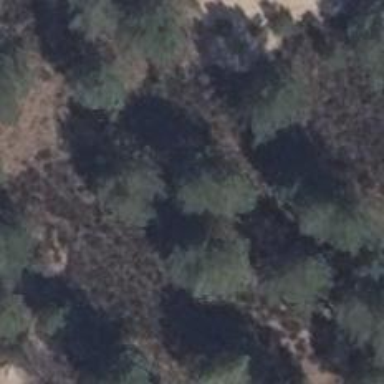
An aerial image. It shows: Forest area.